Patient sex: M
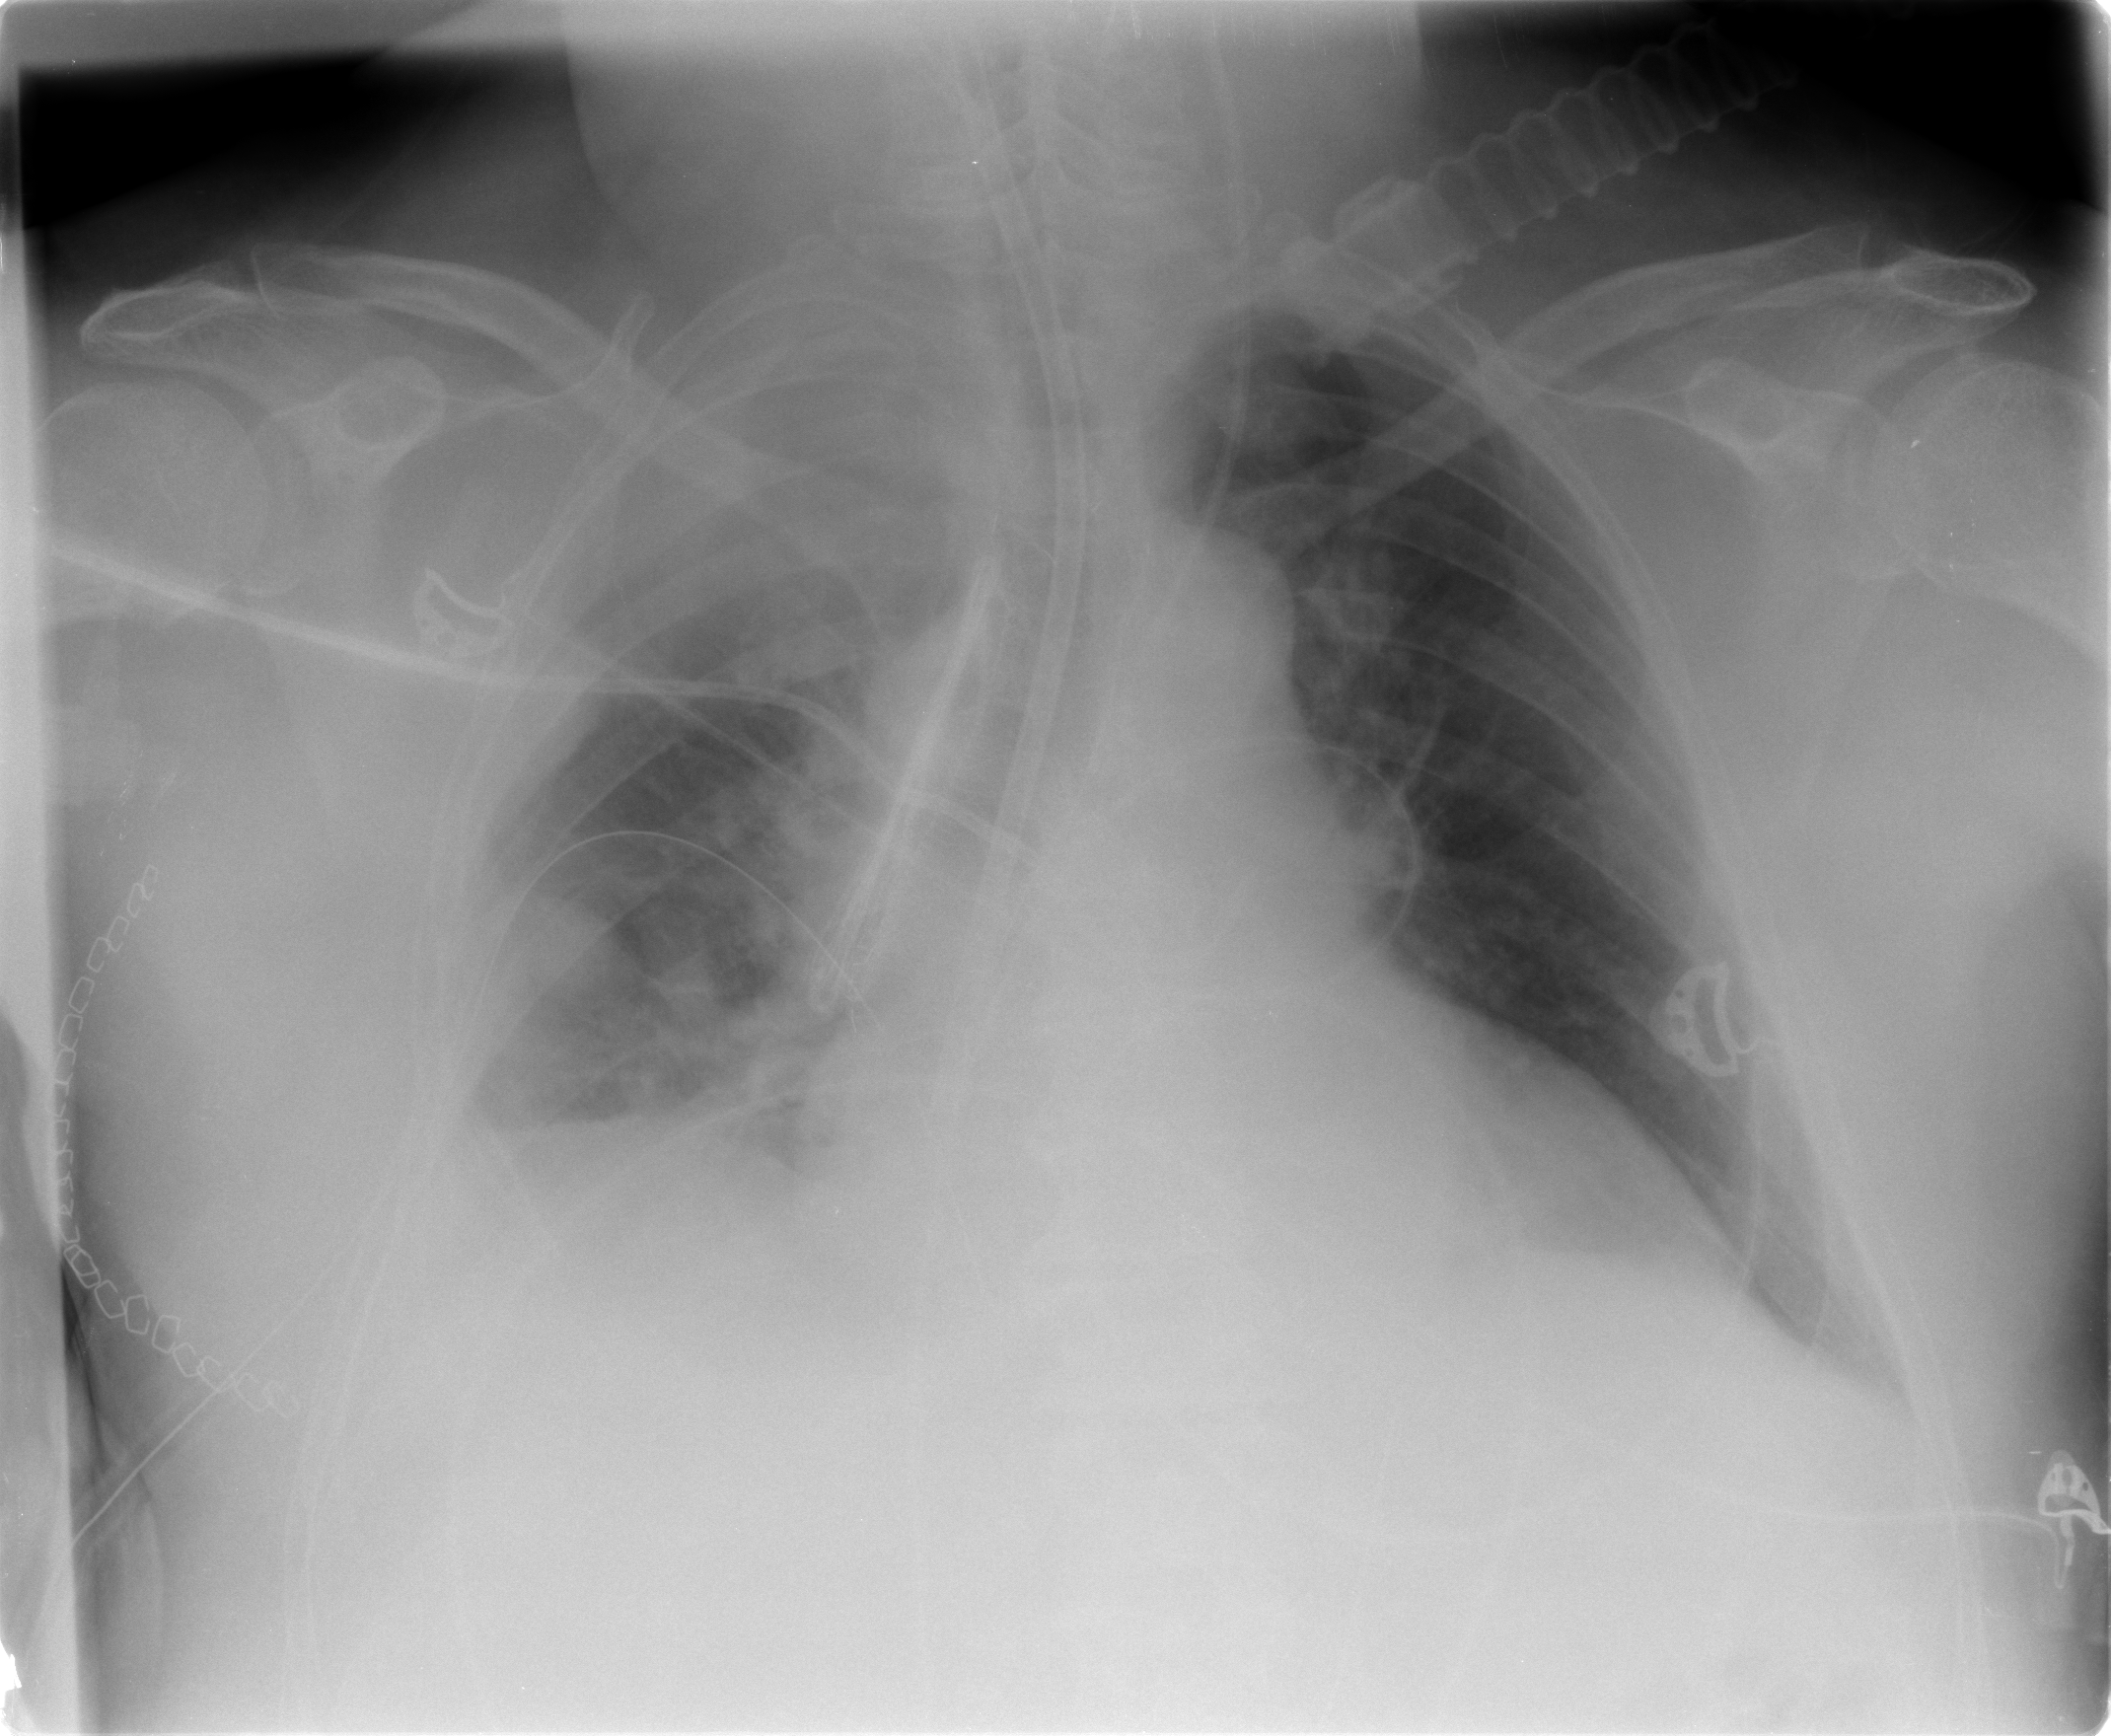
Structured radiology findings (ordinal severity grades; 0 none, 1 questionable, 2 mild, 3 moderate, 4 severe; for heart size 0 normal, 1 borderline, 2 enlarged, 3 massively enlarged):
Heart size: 2
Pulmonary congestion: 0
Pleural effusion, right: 3
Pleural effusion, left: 1
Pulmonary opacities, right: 2
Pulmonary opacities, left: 0
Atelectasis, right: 3
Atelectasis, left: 2